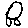
Label: car